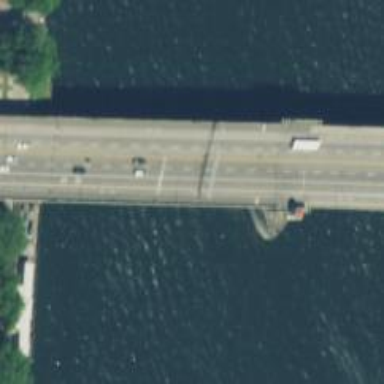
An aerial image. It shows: Primary highway on asphalt bridge with truss structure.